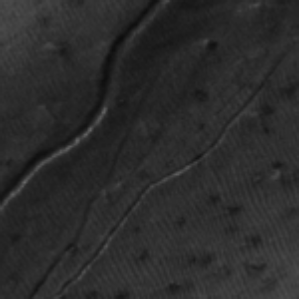
Label: frost